Question: I just started to play around with Firebase and React Native, and I noticed 2 major problems:
1. React Native seems to break debugging in Chrome

1. I get a Network error when tyring to use the createUser call.
Otherwise the integration seems to be awesome!
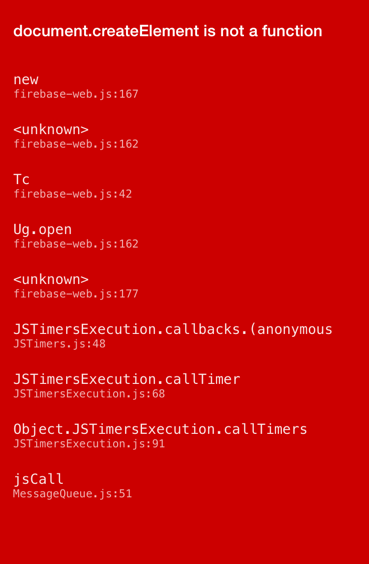
Answer: For 1, You can use Firebase 2.2.7.
<URL>
It said that this is fixed with the latest release we just put out (2.2.7).
And this issue was closed. <URL>